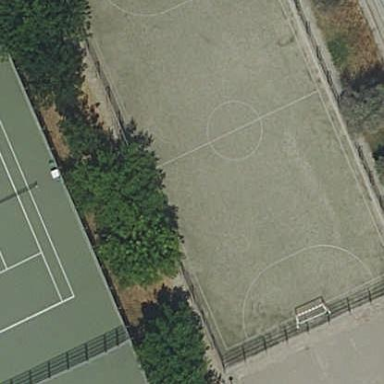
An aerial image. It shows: Soccer pitch for leisureland activities.